Question: I have some problems with my tabbed view when I set to in combination with a .
Does anyone know how to fix this? The problem is shown in the attached image.
I need translucent set to false otherwise I can't get the dark color.

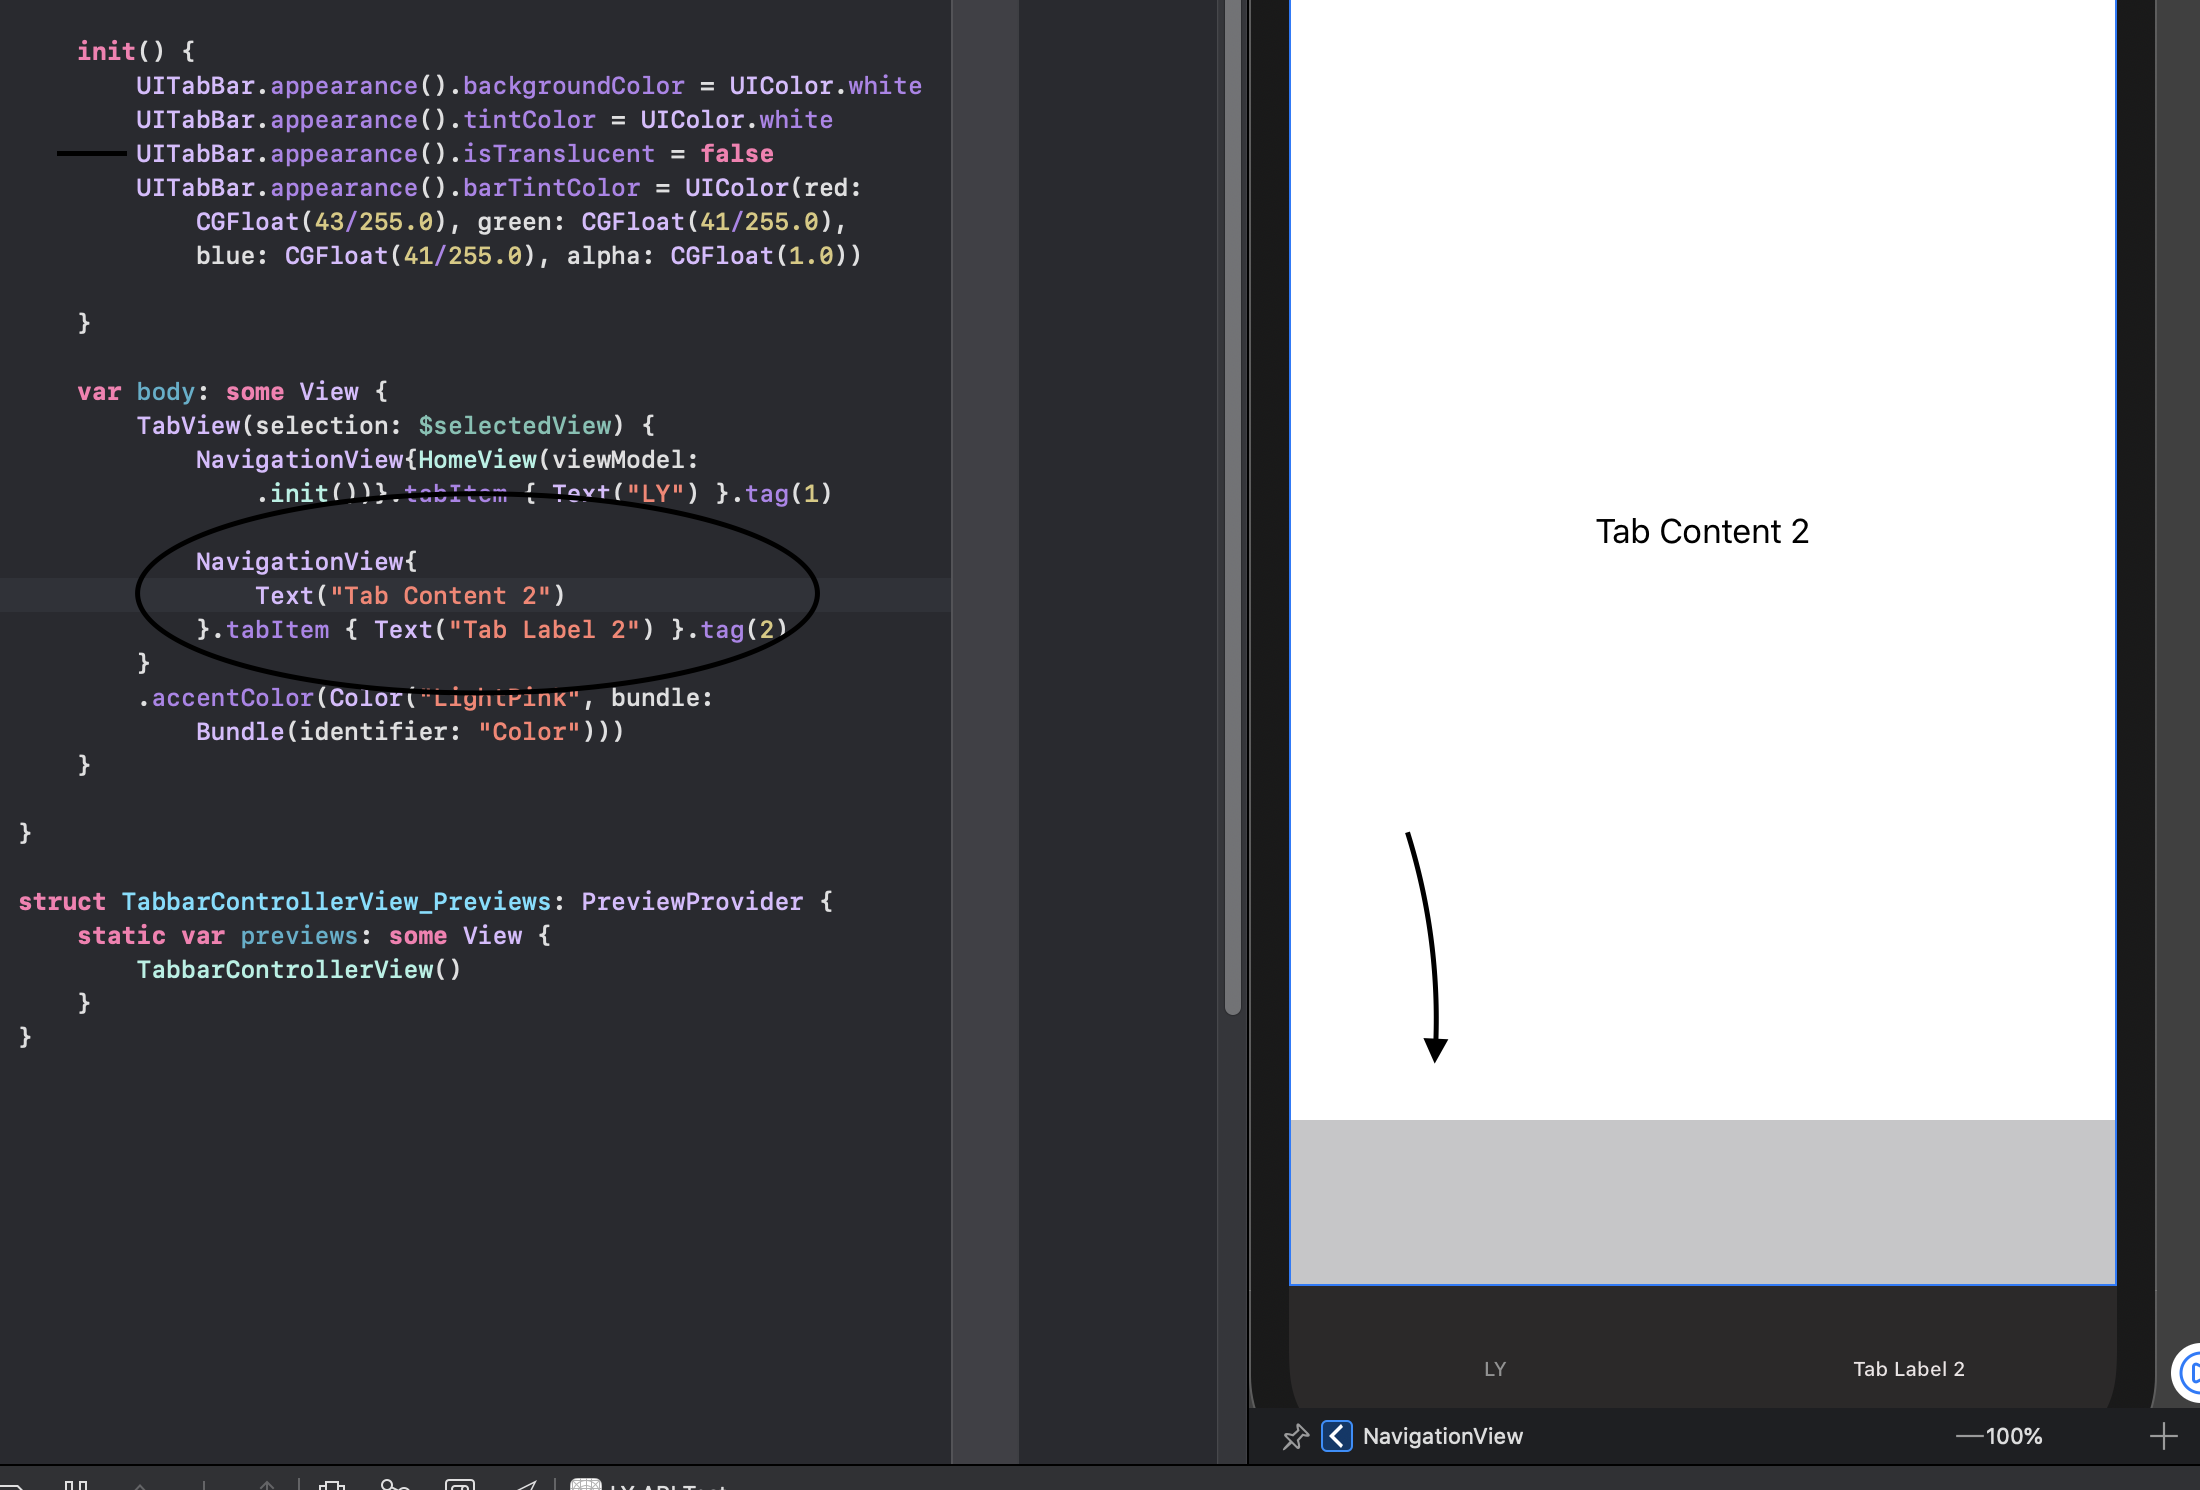
Answer: You can set backgroundColor. Don't set isTranslucent to false or it will create these artefacts you mentioned.
'''
UITabBar.appearance().backgroundColor = .black
UINavigationBar.appearance().backgroundColor = .black
'''
It becomes much darker. It isn't completely opaque though.
Just watched Modernizing Your UI for iOS 13 This is the way to do it :
The TabView and NavigationView are actually UIHostedController for the legacy UITabBarController and UINavigationController:
'''
let appearance = UITabBarAppearance()
appearance.configureWithOpaqueBackground()
appearance.titleTextAttributes = [.foregroundColor: UIColor.white]
appearance.largeTitleTextAttributes = [.foregroundColor: UIColor .white]
'''
Then set the appearance on the various type of appearance.
'''
tabBar.standardAppearance = appearance
'''
2nd Edit:
'''
extension UINavigationController {
override open func viewDidAppear(_ animated: Bool) {
super.viewDidAppear(animated)
let appearance = UINavigationBarAppearance()
appearance.configureWithOpaqueBackground()
navigationBar.standardAppearance = appearance
navigationBar.compactAppearance = appearance
navigationBar.scrollEdgeAppearance = appearance
}
}
extension UITabBarController {
override open func viewDidAppear(_ animated: Bool) {
super.viewDidAppear(animated)
let appearance = UITabBarAppearance()
appearance.configureWithOpaqueBackground()
tabBar.standardAppearance = appearance
}
}
'''
There should be a cleaner way to get to both tabBar and navBar.
Reference: <URL>